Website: crate-barrel
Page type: billing-address
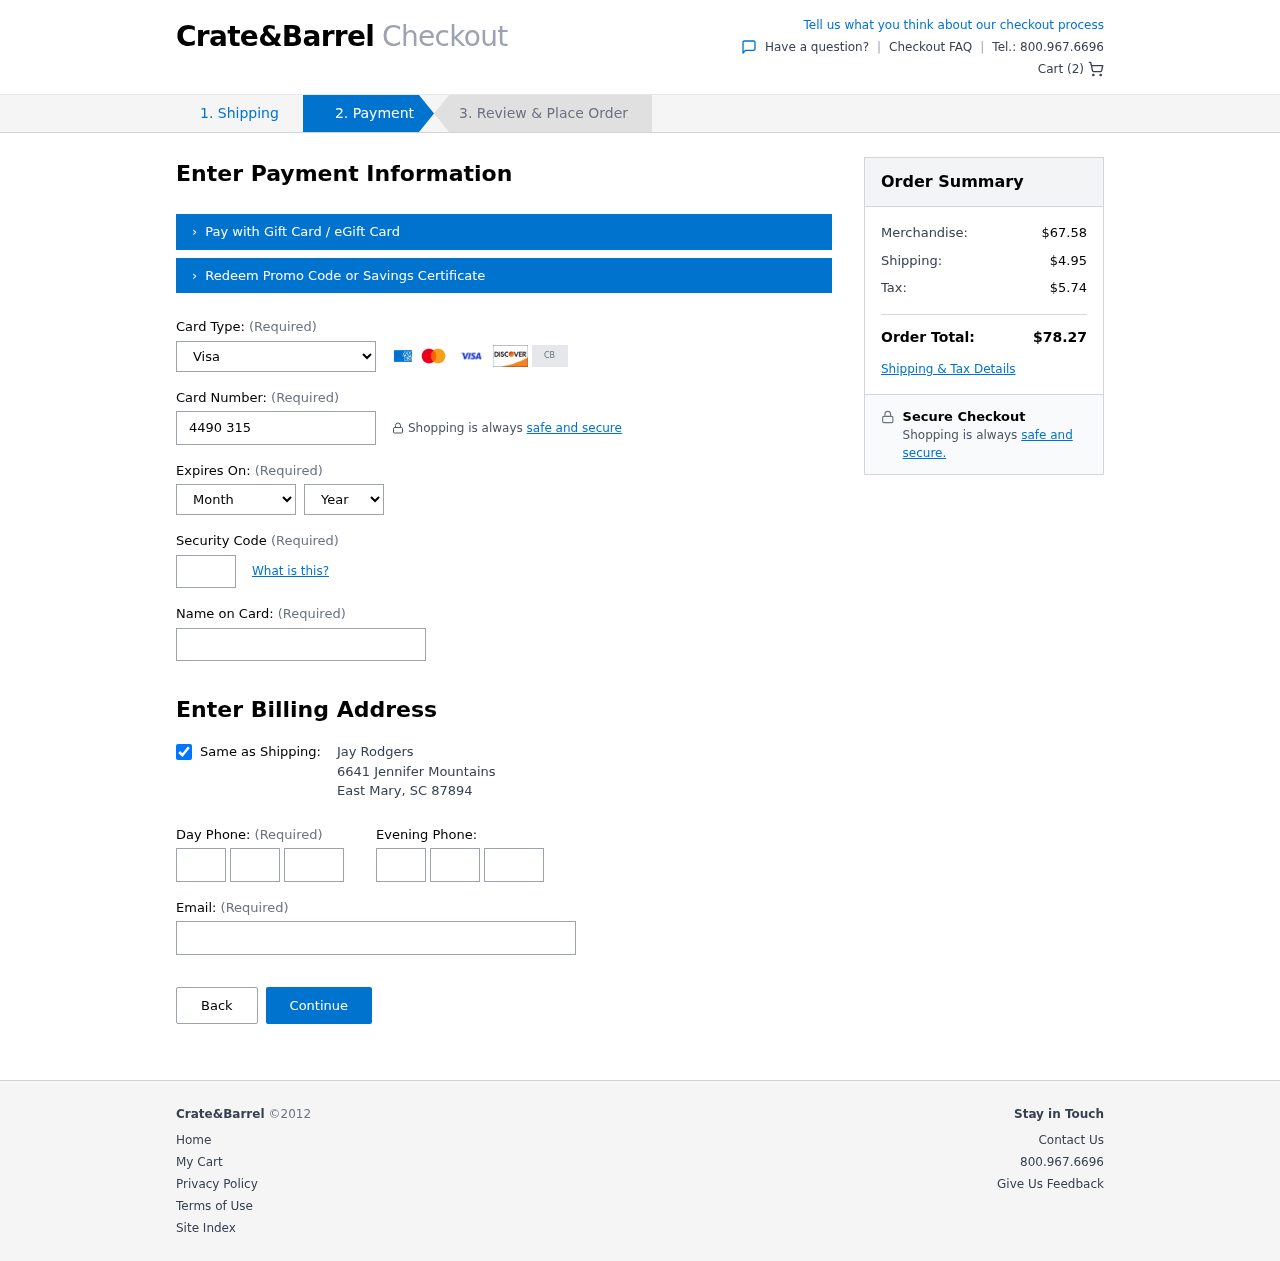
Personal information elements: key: PII_CARD_CVV
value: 251
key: PII_CARD_EXPIRY_MONTH
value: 03
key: PII_CARD_EXPIRY_YEAR
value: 26
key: PII_CARD_NUMBER
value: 4490 3151 3369 1221
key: PII_CARD_TYPE
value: Visa
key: PII_CITY
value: East Mary
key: PII_EMAIL
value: jay.rodgers@hotmail.com
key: PII_FULLNAME
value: Jay Rodgers
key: PII_PHONE_ALT_AREA
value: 715
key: PII_PHONE_ALT_PREFIX
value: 246
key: PII_PHONE_ALT_SUFFIX
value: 3414
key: PII_PHONE_AREA
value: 924
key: PII_PHONE_PREFIX
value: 527
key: PII_PHONE_SUFFIX
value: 3367
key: PII_POSTCODE
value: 87894
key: PII_STATE_ABBR
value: SC
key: PII_STREET
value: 6641 Jennifer Mountains
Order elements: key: ORDER_NUM_ITEMS
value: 2
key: ORDER_SUBTOTAL
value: $67.58
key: ORDER_SHIPPING_COST
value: $4.95
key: ORDER_TAX
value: $5.74
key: ORDER_TOTAL
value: $78.27